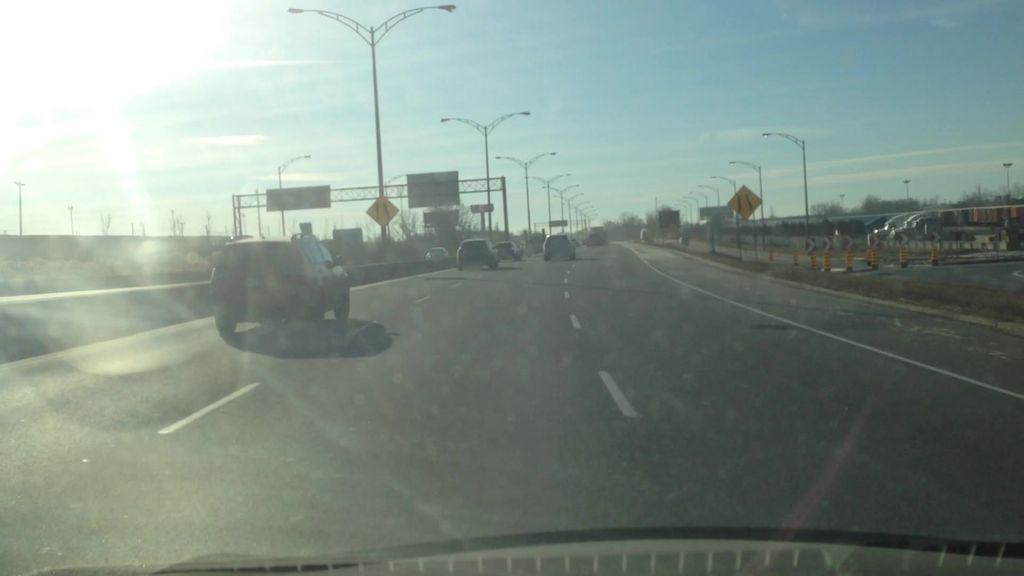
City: montreal